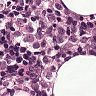
Metastatic tissue present: yes